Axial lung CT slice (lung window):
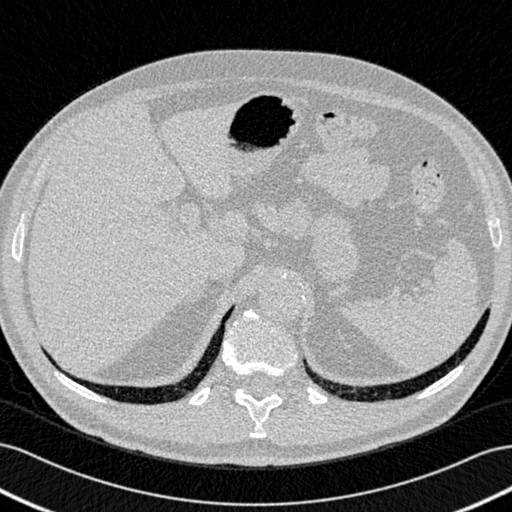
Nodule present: no